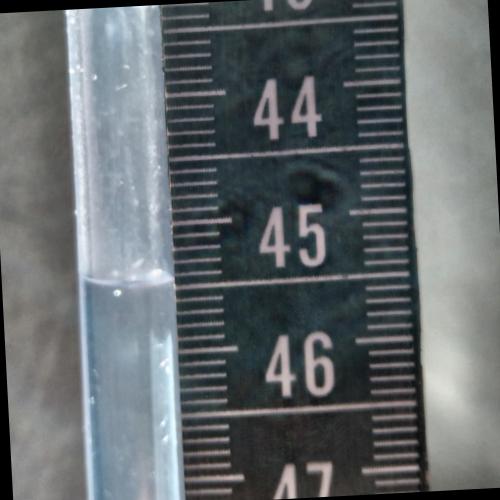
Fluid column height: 45.4 cm